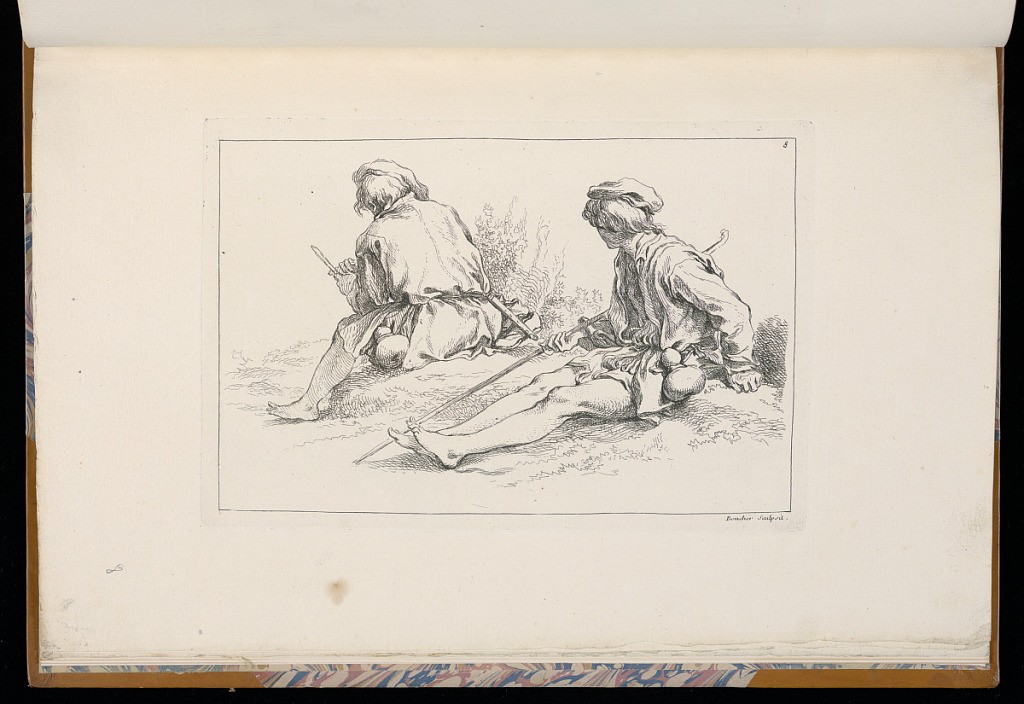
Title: Figure Studies
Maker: François Boucher, French, 1703–1770
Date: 1735
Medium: Etching on paper
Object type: Print
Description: Figure studies / sketched on a single plate. Two young men, travelers, barefoot and barelegged, seated on the ground. The figure to the right is in profile, holding a stick. The figure to the left is shown from the back with a pipe or flute hanging from his belt. Foliage in the background. The plate is signed and numbered.